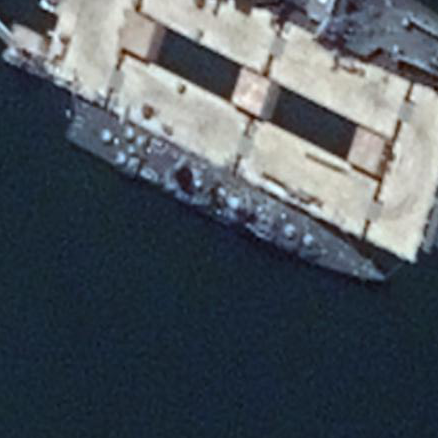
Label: cruiser